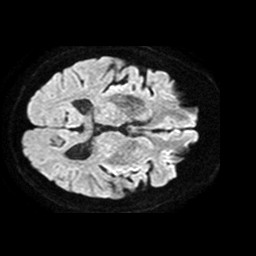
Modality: TRACE
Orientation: axial
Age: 77
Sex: female
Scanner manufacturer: philips
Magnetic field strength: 1.5 T
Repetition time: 3.677 s
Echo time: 0.09411 s